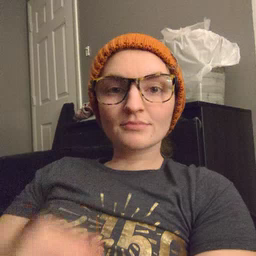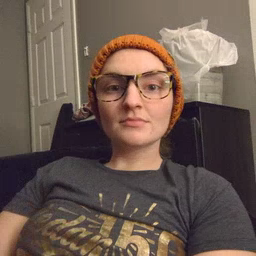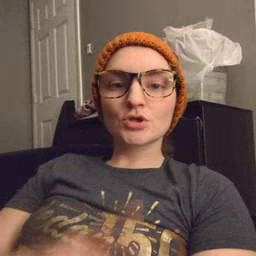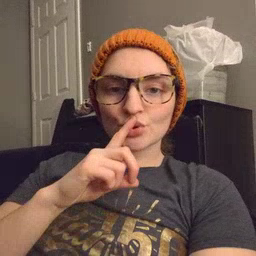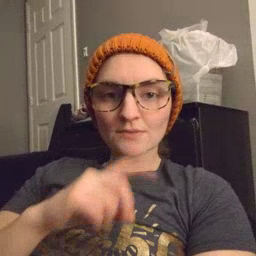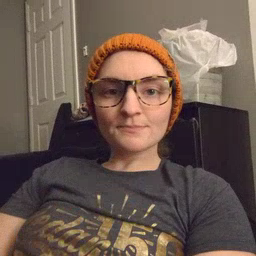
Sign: shhh